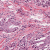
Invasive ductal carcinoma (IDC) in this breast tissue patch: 1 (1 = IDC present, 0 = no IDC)